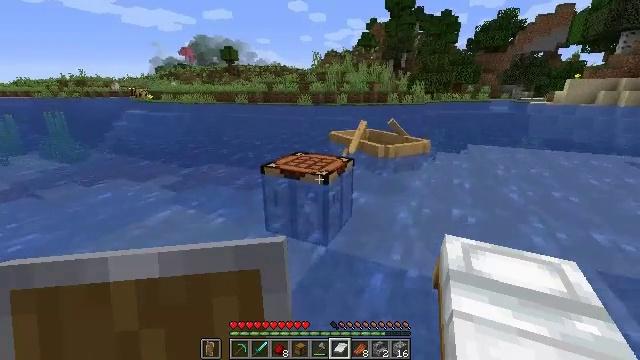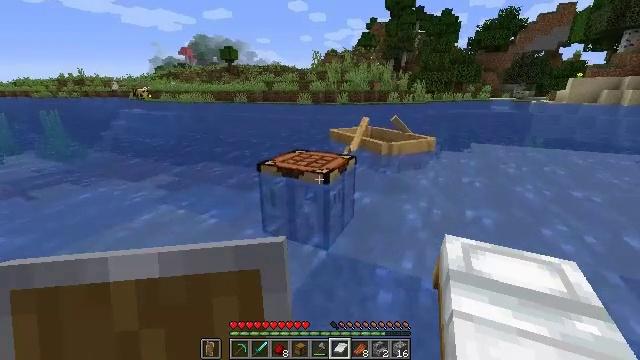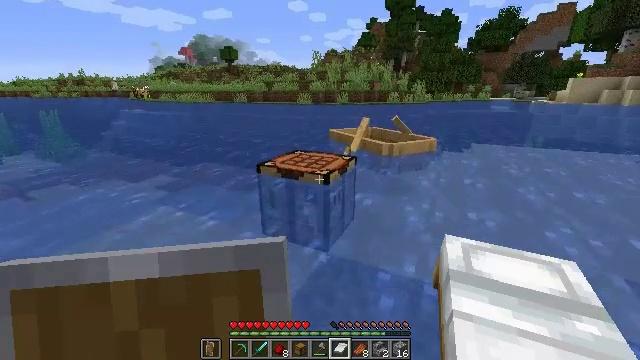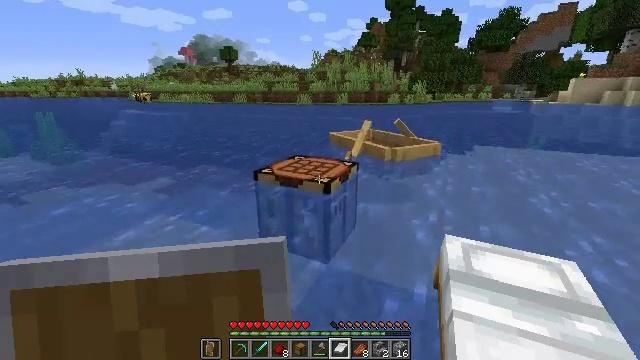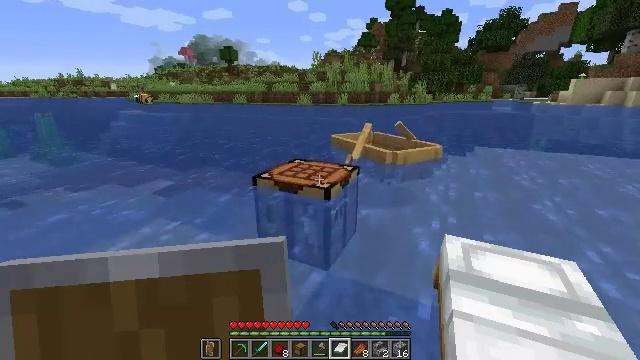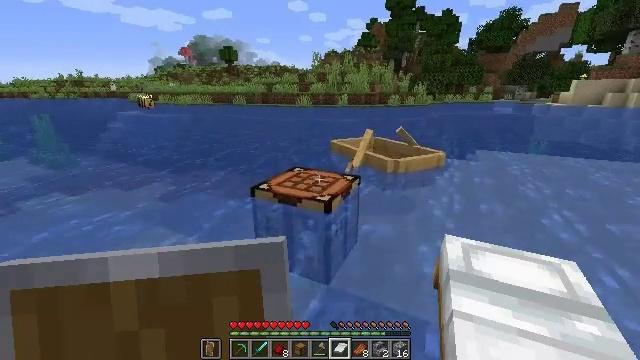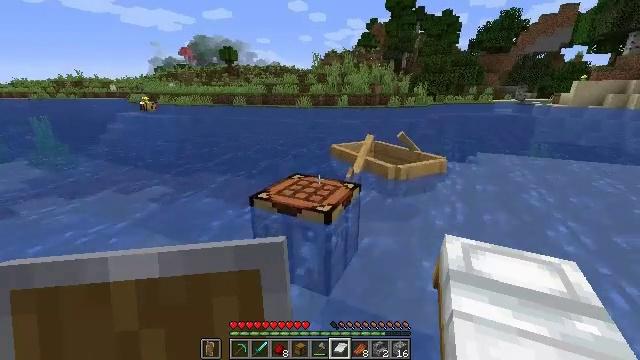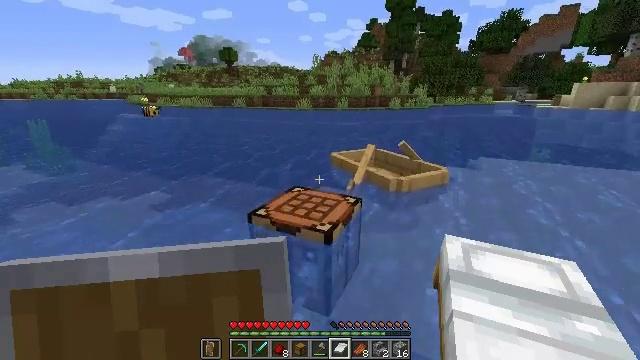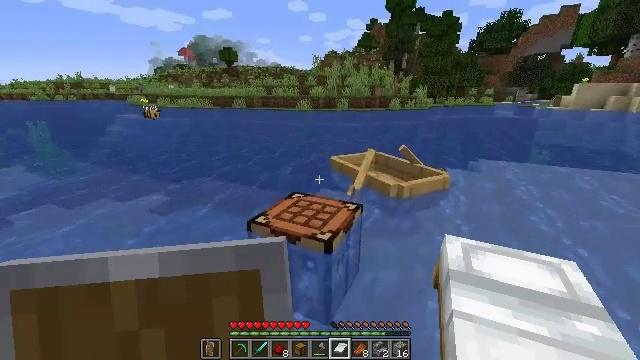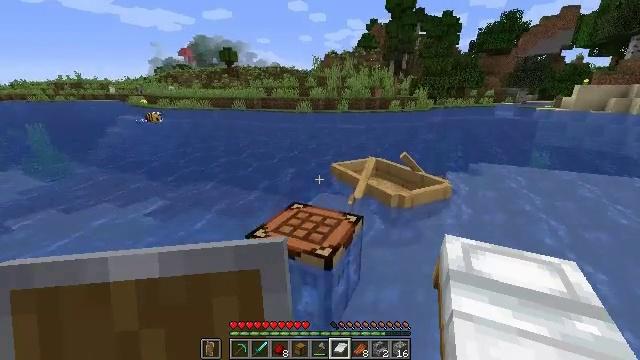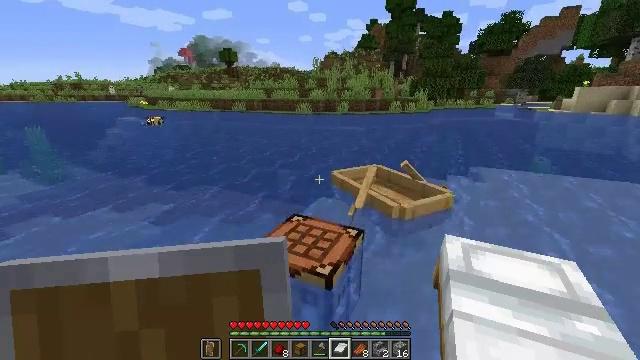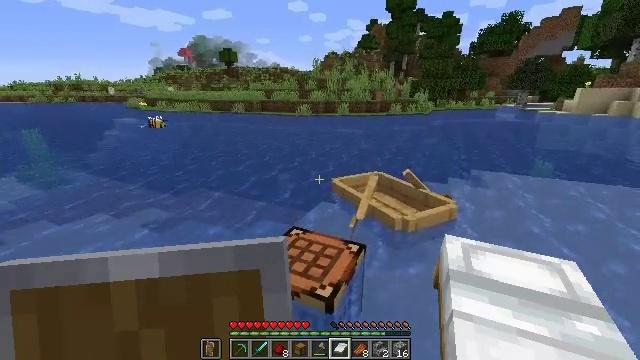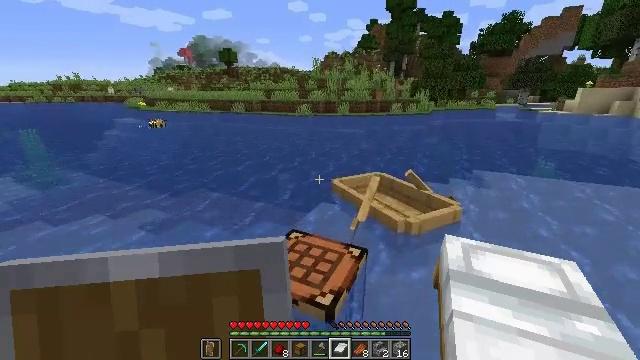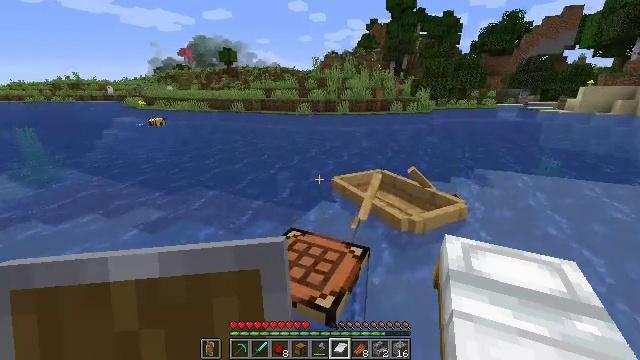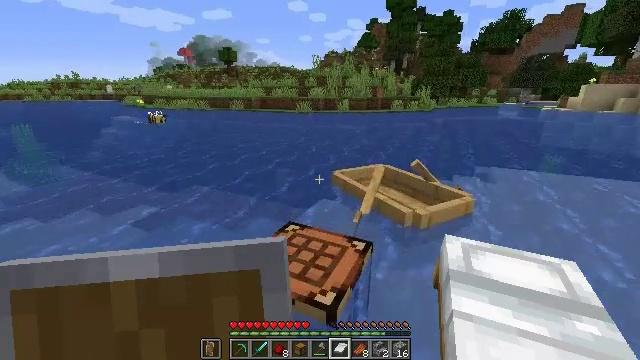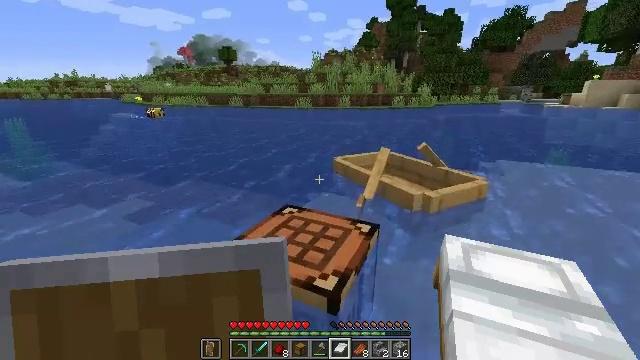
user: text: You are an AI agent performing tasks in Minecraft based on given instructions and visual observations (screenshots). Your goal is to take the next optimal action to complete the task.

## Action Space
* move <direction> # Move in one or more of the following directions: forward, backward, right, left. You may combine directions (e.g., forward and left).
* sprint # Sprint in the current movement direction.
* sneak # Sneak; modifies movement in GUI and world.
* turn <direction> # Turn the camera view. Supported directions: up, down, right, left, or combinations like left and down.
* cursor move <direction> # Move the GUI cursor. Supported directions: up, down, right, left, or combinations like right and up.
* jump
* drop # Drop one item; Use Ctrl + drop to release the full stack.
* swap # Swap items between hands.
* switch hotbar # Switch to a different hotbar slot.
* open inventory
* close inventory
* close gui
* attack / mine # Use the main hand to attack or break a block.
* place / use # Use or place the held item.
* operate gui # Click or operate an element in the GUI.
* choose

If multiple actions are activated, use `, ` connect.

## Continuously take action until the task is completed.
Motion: motion action
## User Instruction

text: Drop a cobblestone stairs.
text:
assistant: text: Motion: move forward, jump
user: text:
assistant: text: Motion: move forward, jump
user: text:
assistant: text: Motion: move forward, jump
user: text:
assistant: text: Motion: move forward, jump
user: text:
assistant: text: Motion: move forward, jump
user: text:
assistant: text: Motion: move forward, jump
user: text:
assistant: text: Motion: move forward, jump
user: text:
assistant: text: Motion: move forward, jump
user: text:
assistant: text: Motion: move forward, jump
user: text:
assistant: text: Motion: move forward, jump
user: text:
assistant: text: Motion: move forward, jump
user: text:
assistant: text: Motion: move forward, jump
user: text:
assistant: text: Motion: move forward, jump
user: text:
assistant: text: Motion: move forward, jump
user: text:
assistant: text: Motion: move forward, jump
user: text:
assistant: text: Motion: move forward, jump
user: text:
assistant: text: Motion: move forward, jump
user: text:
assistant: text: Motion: move forward, jump
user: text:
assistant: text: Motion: move forward, jump
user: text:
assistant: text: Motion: move forward, jump
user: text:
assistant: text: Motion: move forward, jump
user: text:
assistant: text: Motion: move forward, jump
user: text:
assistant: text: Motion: move forward, jump
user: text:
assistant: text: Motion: move forward, jump
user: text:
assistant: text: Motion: move forward, jump
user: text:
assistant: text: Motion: move forward, jump
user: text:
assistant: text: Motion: move forward, jump
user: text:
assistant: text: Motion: move forward, turn right and down, jump
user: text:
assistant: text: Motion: move forward, turn right and down
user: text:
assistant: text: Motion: move forward, turn right and down